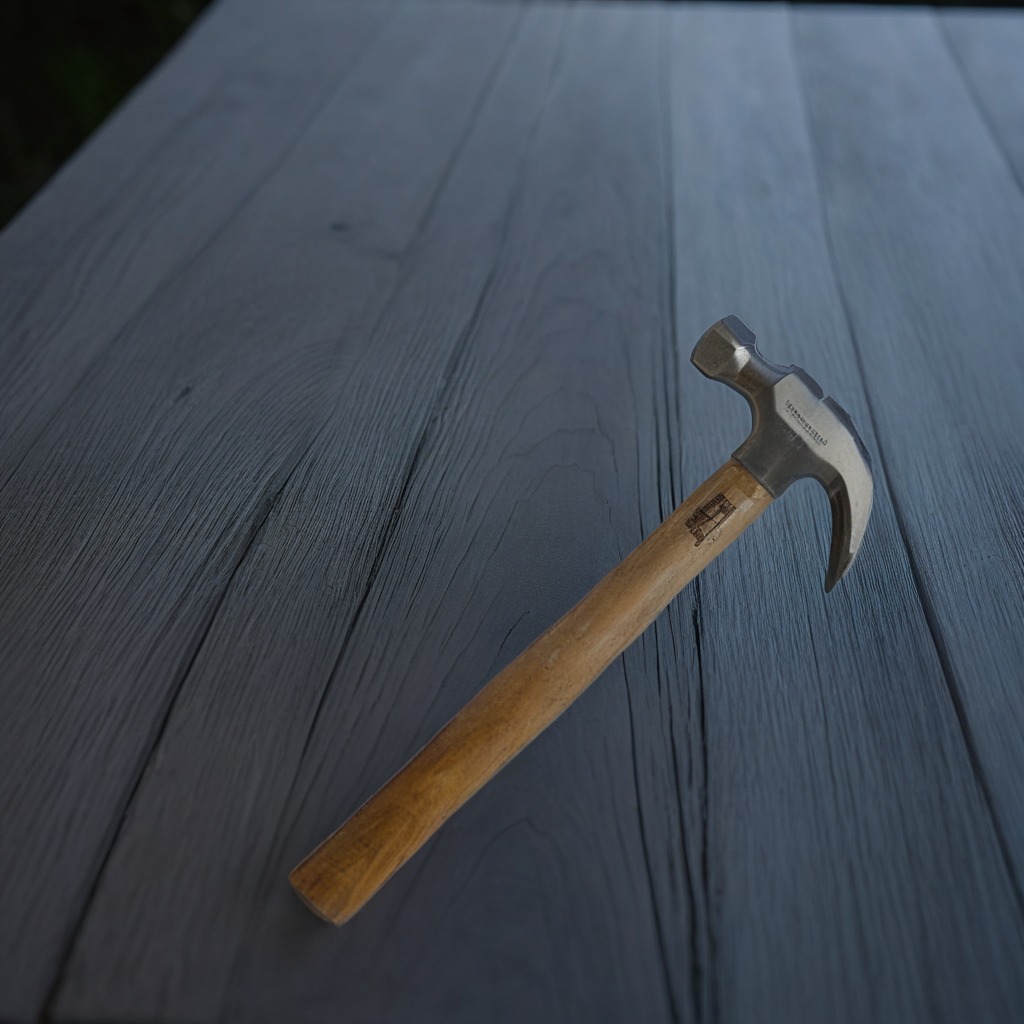
A hammer lying on the table